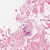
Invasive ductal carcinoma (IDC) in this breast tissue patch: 0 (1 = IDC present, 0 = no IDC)